九年级 · 组合几何学
如图, $P$ 是 $\triangle A B C$ 的边 $A C$ 上一点, 连结 $B P$, 下列条件中不能判定 $\triangle A B P \sim \triangle A C B$ 的是
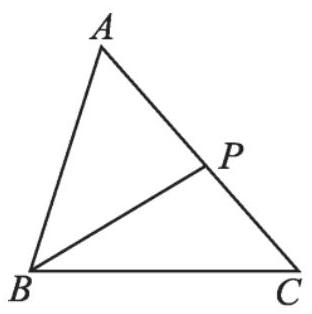
A. $\frac{A B}{A P}=\frac{A C}{A B}$B. $\frac{A C}{A B}=\frac{B C}{B P}$C. $\angle A B P=\angle C$D. $\angle A P B=\angle A B C$
答案: B